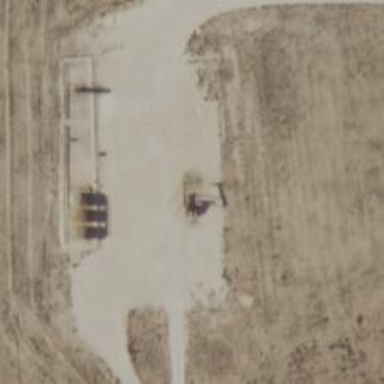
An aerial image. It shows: Petroleum well.